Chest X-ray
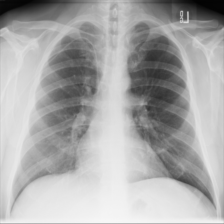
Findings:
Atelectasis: negative
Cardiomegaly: negative
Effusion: negative
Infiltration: negative
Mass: negative
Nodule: negative
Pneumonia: negative
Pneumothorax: negative
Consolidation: negative
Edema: negative
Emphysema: negative
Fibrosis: negative
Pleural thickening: negative
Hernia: negative